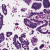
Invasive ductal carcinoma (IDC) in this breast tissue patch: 0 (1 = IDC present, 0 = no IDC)